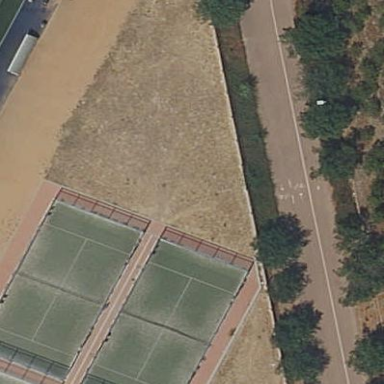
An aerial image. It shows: Artificial turf pitch for leisure land.